Field crop: maize
Growth stage: 2
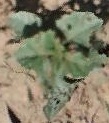
Species: datura